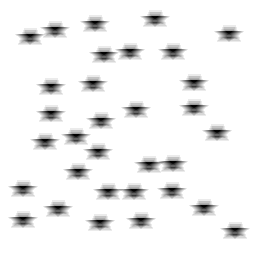
Squares: 0
Triangles: 0
Stars: 32
Total shapes: 32